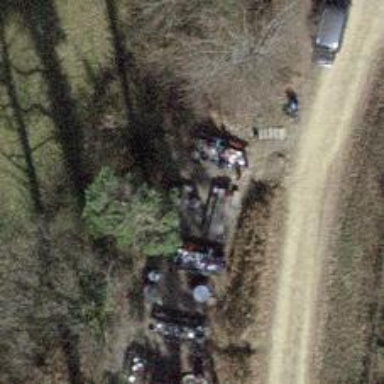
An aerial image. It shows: BBQ amenity.